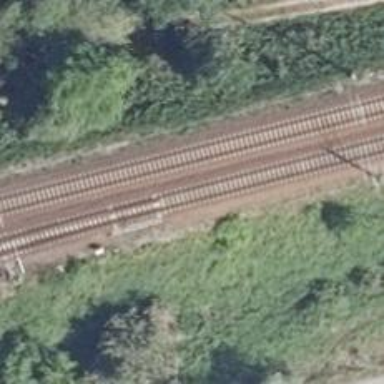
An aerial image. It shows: Railway track with contact lines for electrification.